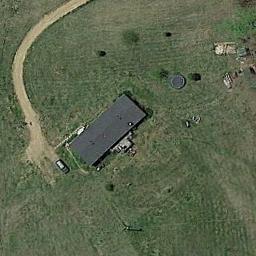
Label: sparse_residential